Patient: sex F, age 40
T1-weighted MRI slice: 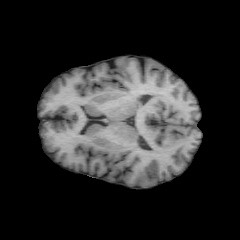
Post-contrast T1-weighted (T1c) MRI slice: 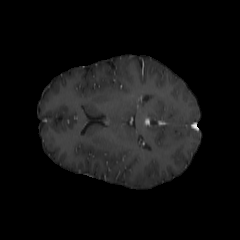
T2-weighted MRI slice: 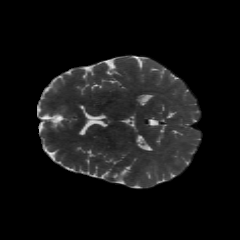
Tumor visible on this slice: no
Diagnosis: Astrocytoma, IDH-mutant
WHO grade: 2